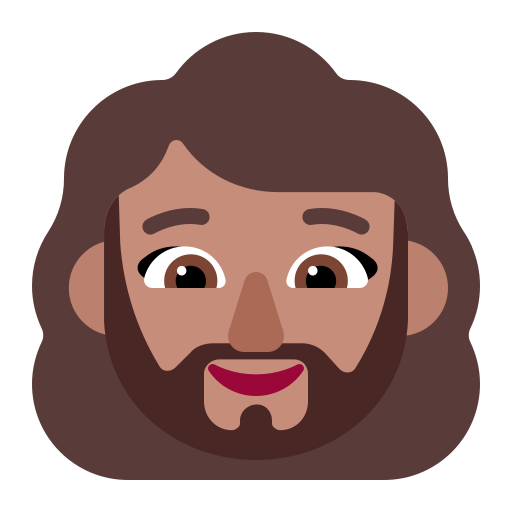
woman beard flat